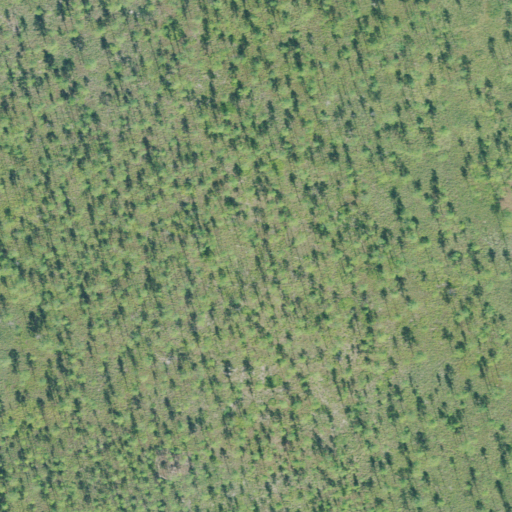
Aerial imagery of island in Georgia named Blackjack Island containing only woody wetlands